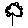
Label: flower